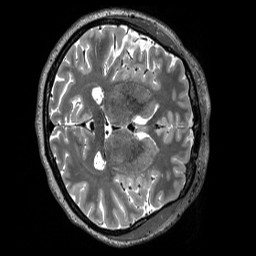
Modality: T2w
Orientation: axial
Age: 39
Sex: female
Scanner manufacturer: siemens
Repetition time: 3.2 s